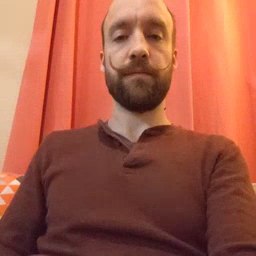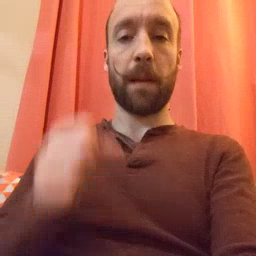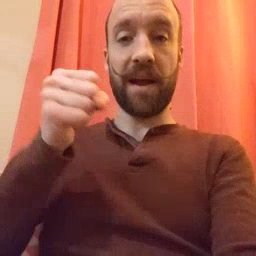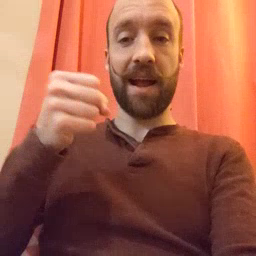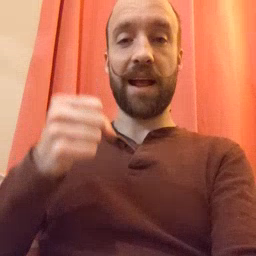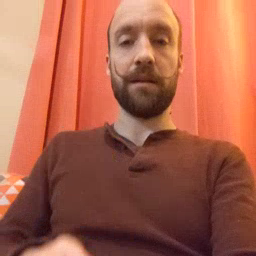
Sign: make